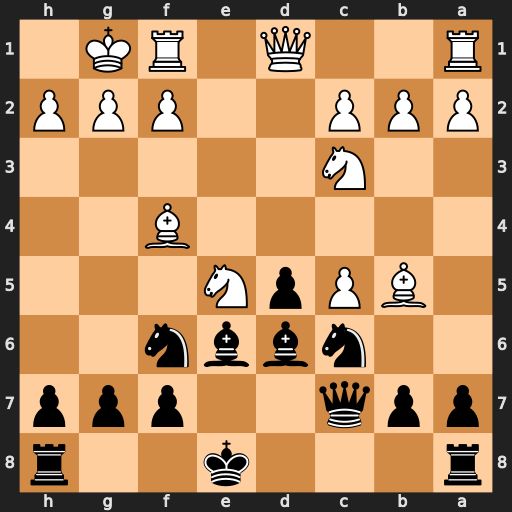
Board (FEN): r3k2r/ppq2ppp/2nbbn2/1BPpN3/5B2/2N5/PPP2PPP/R2Q1RK1
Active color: b
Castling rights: kq
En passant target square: -
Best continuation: Bxe5 Bxe5 Qxe5